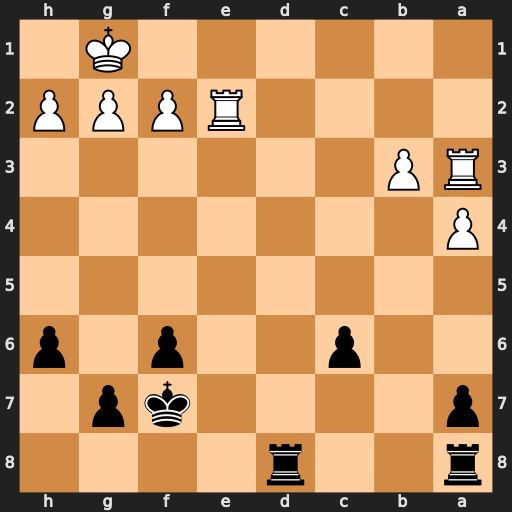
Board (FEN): r2r4/p4kp1/2p2p1p/8/P7/RP6/4RPPP/6K1
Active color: b
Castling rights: -
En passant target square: -
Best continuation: Rd1+ Re1 Rxe1#